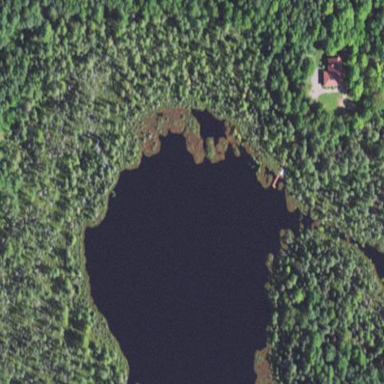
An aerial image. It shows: Lake with natural water.